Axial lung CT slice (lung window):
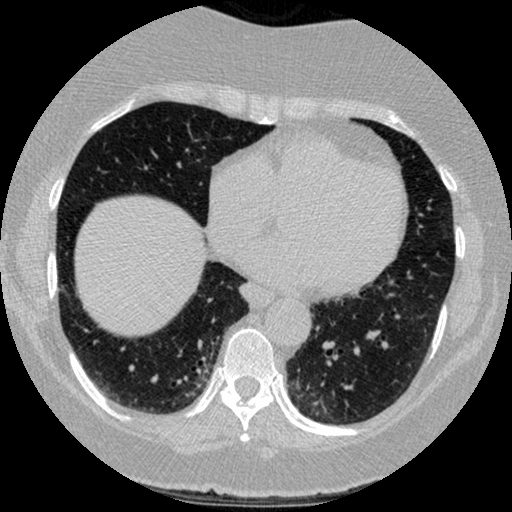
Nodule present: no